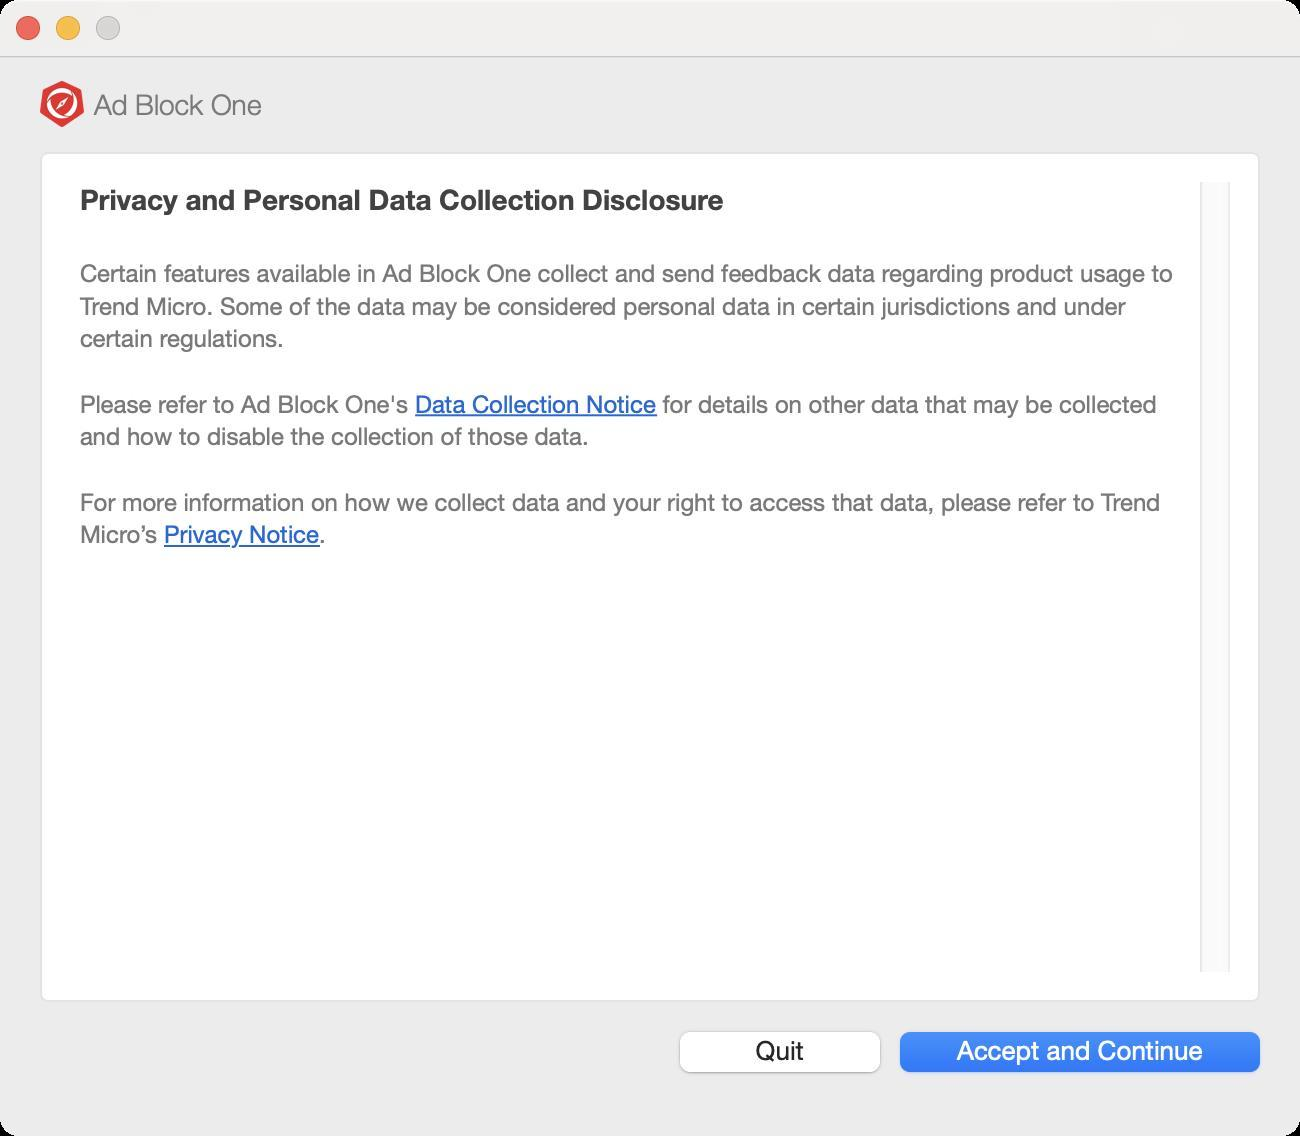
Accessibility tree:
{"name": "Window", "role": "AXWindow", "description": null, "role_description": "standard window", "value": null, "position": "539.00;272.00", "size": "650;568", "children": [{"name": null, "role": "AXGroup", "description": null, "role_description": "group", "value": null, "position": "20.00;76.00", "size": "610;425", "children": []}, {"name": null, "role": "AXScrollArea", "description": null, "role_description": "scroll area", "value": null, "position": "35.00;91.00", "size": "580;395", "children": [{"name": null, "role": "AXTextArea", "description": null, "role_description": "text entry area", "value": "Privacy and Personal Data Collection Disclosure\n\nCertain features available in Ad Block One collect and send feedback data regarding product usage to Trend Micro. Some of the data may be considered personal data in certain jurisdictions and under certain regulations.\n\nPlease refer to Ad Block One's Data Collection Notice for details on other data that may be collected and how to disable the collection of those data.\n\nFor more information on how we collect data and your right to access that data, please refer to Trend Micro’s Privacy Notice.\n\n", "position": "35.00;91.00", "size": "565;395", "children": [{"name": "Data_Collection_Notice", "role": "AXLink", "description": null, "role_description": "hyperlink", "value": null, "position": "207.58;195.16", "size": "120;14", "children": []}, {"name": "Privacy_Notice", "role": "AXLink", "description": null, "role_description": "hyperlink", "value": null, "position": "82.01;260.50", "size": "78;14", "children": []}]}, {"name": null, "role": "AXScrollBar", "description": null, "role_description": "scroll bar", "value": 0.0, "position": "600.00;91.00", "size": "15;395", "children": []}]}, {"name": "Accept_and_Continue", "role": "AXButton", "description": null, "role_description": "button", "value": null, "position": "443.00;511.00", "size": "194;32", "children": []}, {"name": "Quit", "role": "AXButton", "description": null, "role_description": "button", "value": null, "position": "333.00;511.00", "size": "114;32", "children": []}, {"name": null, "role": "AXImage", "description": "icon", "role_description": "image", "value": null, "position": "20.00;40.00", "size": "22;24", "children": []}, {"name": null, "role": "AXStaticText", "description": null, "role_description": "text", "value": "Ad Block One", "position": "45.00;43.50", "size": "88;17", "children": []}, {"name": null, "role": "AXButton", "description": null, "role_description": "close button", "value": null, "position": "7.00;6.00", "size": "14;16", "children": []}, {"name": null, "role": "AXButton", "description": null, "role_description": "zoom button", "value": null, "position": "47.00;6.00", "size": "14;16", "children": [{"name": null, "role": "AXGroup", "description": null, "role_description": "group", "value": null, "position": "47.00;6.00", "size": "14;16", "children": []}]}, {"name": null, "role": "AXButton", "description": null, "role_description": "minimize button", "value": null, "position": "27.00;6.00", "size": "14;16", "children": []}]}